Question: IntelliJ is suggesting to import 'com.sun.istack.internal.NotNull' the @NotNull annotation (which is wrong) in the following program:
'''
public class Test implements Comparable<Test> {
@Override
public int compareTo(@NotNull Test o) {
return 0;
}
}
'''
When trying the correct import 'com.intellij.annotations.NotNull' (I think) it looks like it can't find the class:

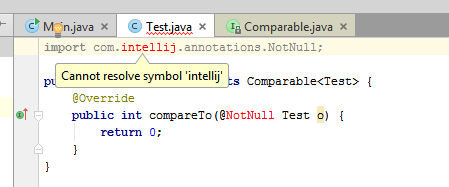
Answer: You can Alt+Enter on the warning before you add the annotation, press Right, choose Edit Inspection Settings, then Configure Annotations and specify the annotation you want to be inserted there.